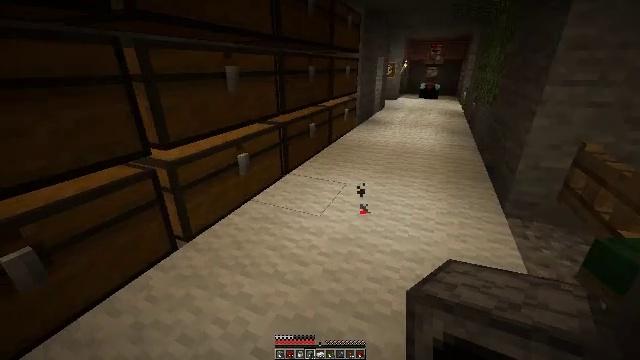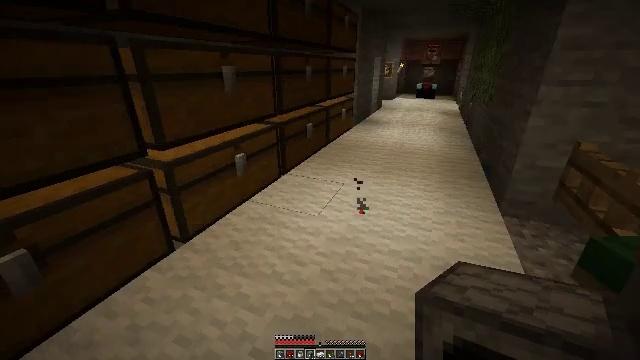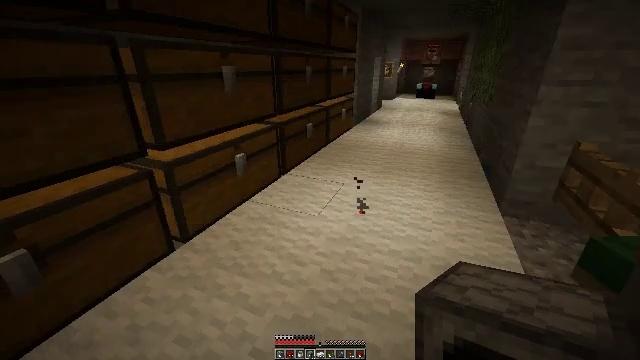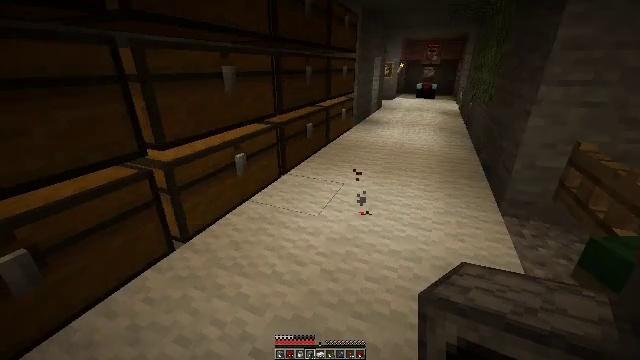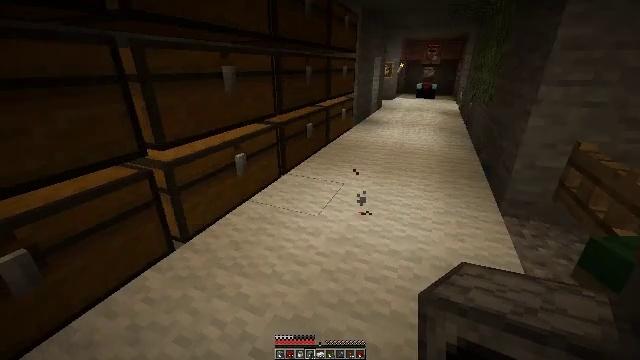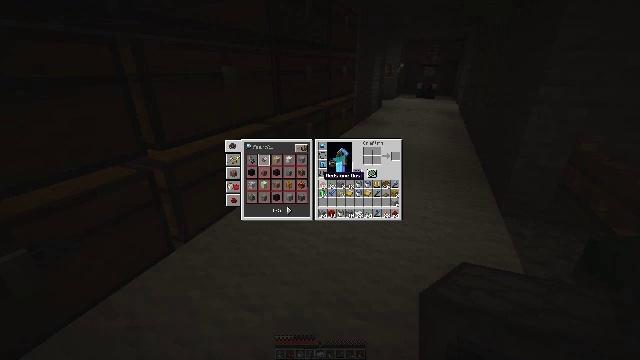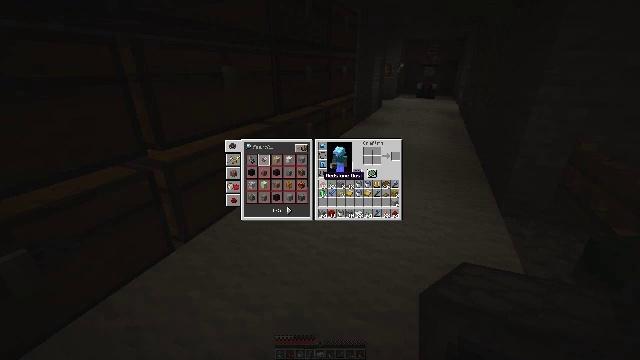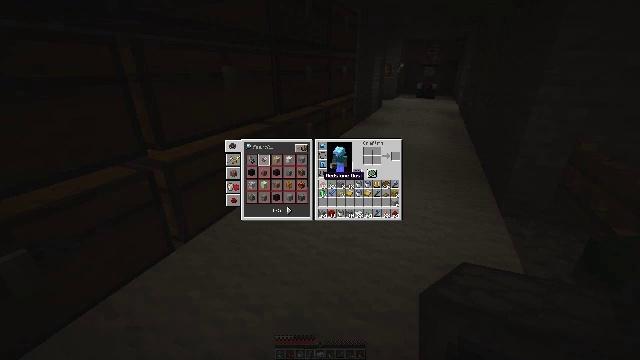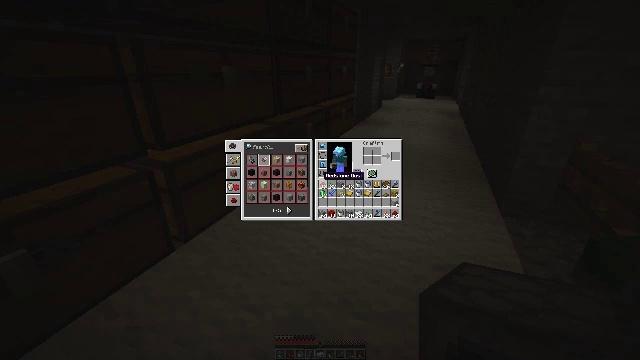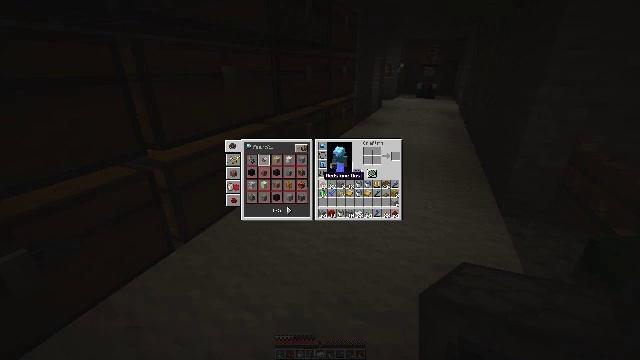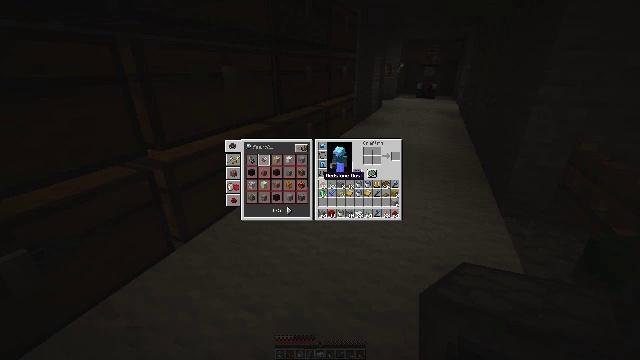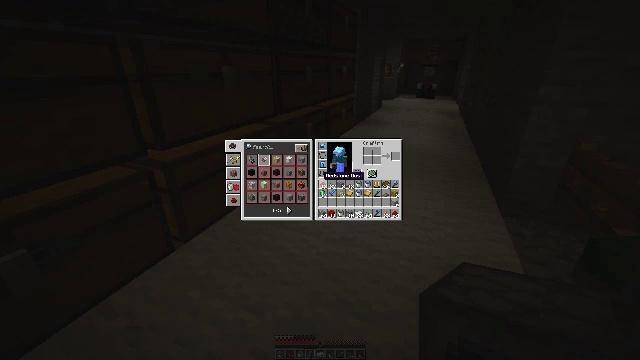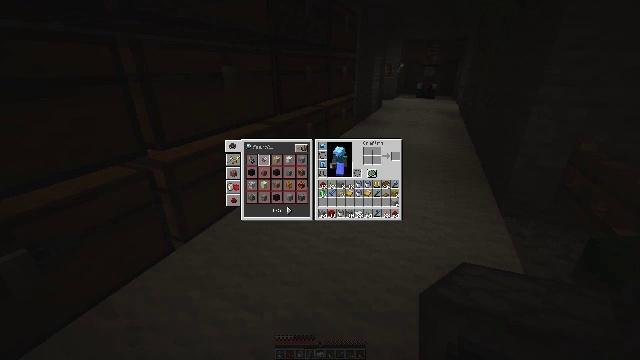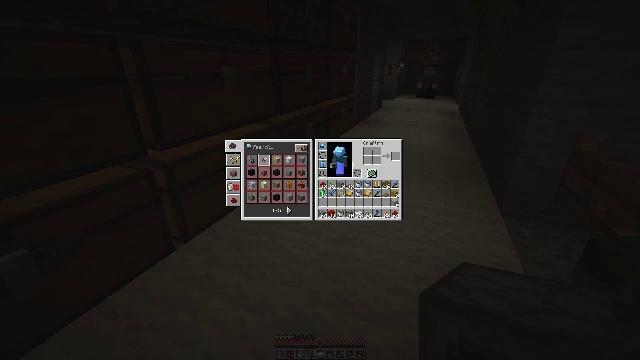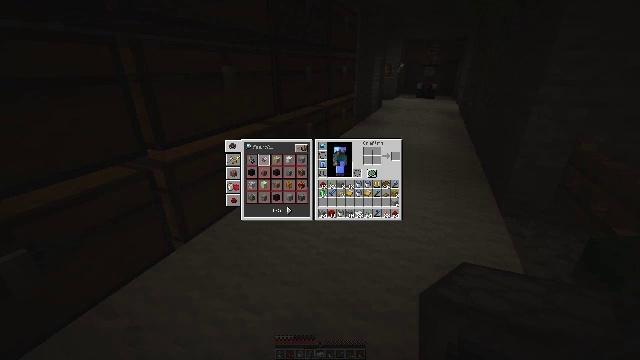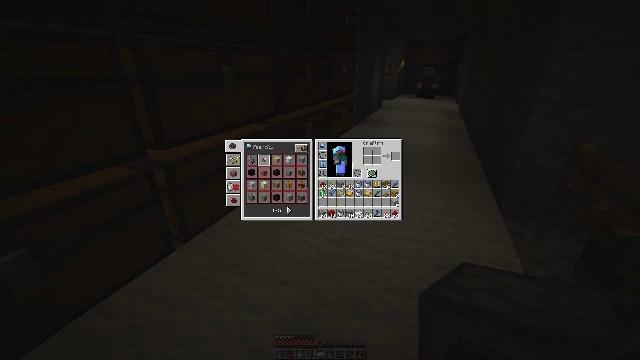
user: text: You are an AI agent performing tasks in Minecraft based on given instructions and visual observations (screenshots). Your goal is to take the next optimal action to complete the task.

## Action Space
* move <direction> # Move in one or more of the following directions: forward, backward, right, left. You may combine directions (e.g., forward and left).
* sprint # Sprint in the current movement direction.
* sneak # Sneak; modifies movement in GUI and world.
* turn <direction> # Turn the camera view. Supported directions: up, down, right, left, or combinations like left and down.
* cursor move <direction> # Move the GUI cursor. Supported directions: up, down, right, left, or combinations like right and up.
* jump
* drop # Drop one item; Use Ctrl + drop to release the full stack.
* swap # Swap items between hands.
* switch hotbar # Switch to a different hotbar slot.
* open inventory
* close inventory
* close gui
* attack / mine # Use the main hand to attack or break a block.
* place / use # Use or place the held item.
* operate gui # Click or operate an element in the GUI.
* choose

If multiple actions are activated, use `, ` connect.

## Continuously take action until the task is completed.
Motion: motion action
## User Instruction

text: Drop an iron ingot.
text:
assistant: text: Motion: no_op
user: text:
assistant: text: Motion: no_op
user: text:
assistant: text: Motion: no_op
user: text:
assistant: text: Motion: no_op
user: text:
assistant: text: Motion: close inventory
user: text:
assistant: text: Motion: close inventory
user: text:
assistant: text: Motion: close inventory
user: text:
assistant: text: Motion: no_op
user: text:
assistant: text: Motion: no_op
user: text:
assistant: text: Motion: no_op
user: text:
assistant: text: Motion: no_op
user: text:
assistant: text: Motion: turn right
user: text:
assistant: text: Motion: turn right and up
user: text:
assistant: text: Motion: turn right and up
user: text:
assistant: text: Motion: turn right and up
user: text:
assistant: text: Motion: no_op
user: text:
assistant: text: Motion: no_op
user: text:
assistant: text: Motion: no_op
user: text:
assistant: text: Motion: no_op
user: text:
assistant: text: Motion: no_op
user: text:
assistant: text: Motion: no_op
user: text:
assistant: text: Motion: no_op
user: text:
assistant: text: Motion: no_op
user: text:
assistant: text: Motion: no_op
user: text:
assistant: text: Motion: no_op
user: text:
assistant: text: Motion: no_op
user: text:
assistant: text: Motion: turn right and down
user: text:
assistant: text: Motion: turn right
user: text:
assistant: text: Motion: no_op
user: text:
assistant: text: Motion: no_op